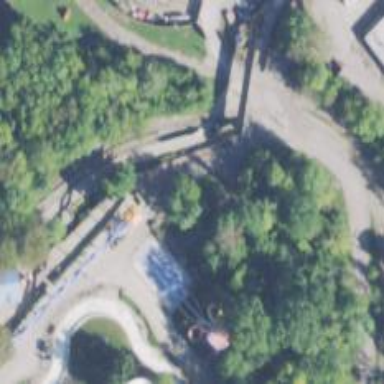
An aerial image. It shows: Bridge leading to water slide attraction.